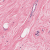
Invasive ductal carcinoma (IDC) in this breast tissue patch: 0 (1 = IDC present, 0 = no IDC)